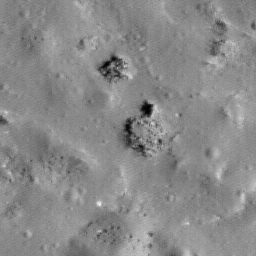
Pit: Lalande 3b
Host crater: Lalande
Host type: impact_melt
Lunar coordinates: latitude -4.533, longitude 351.49